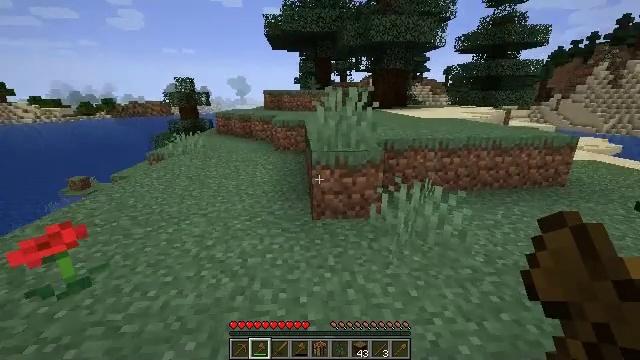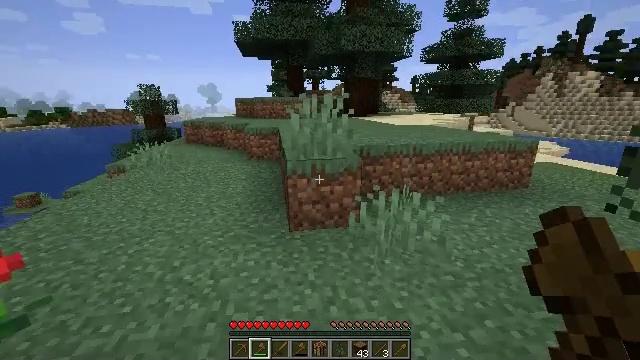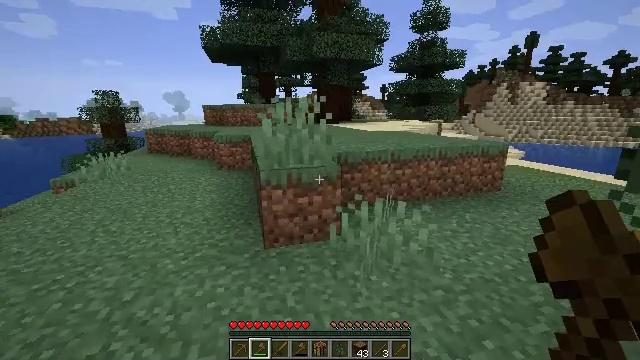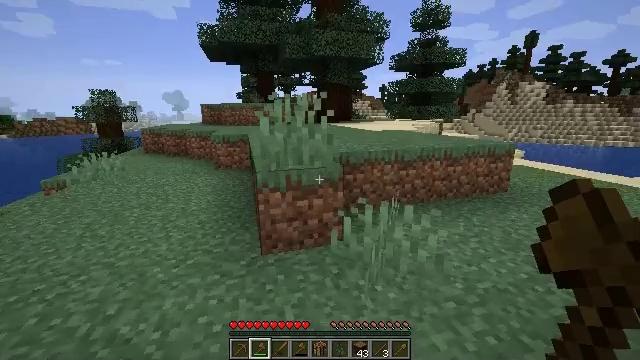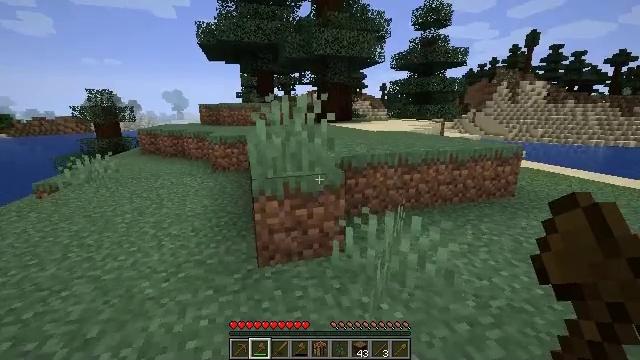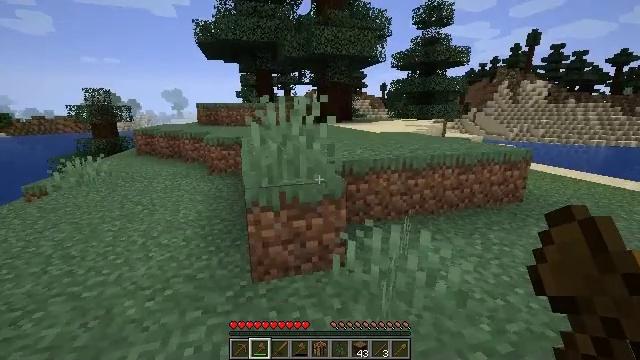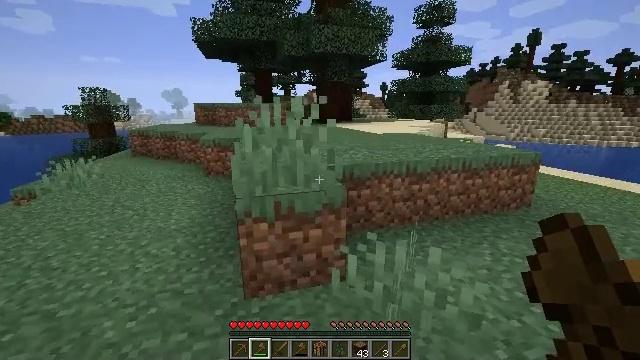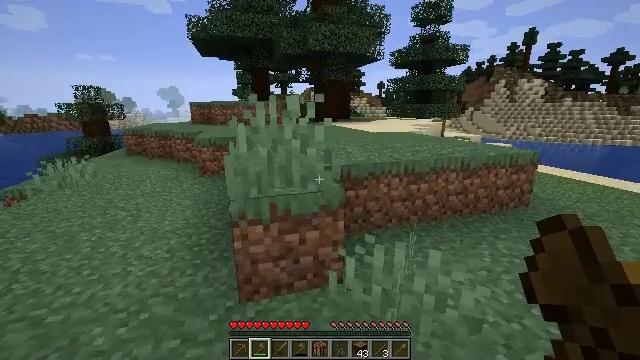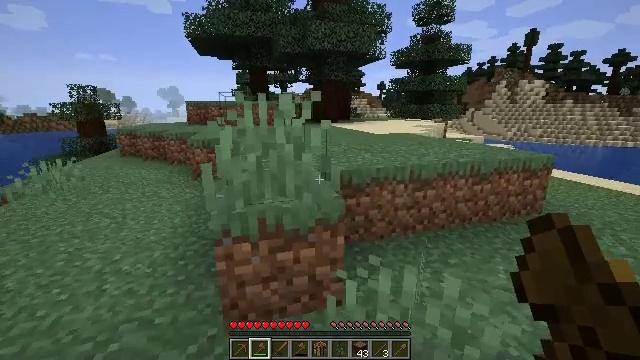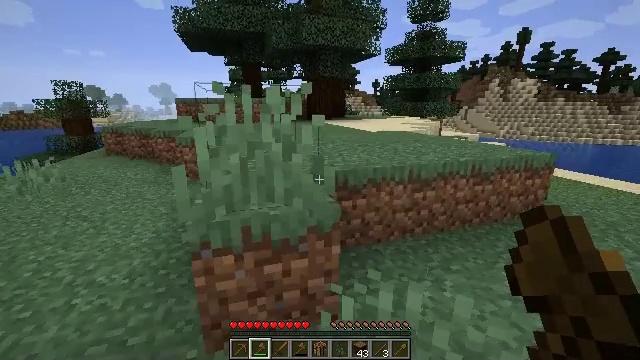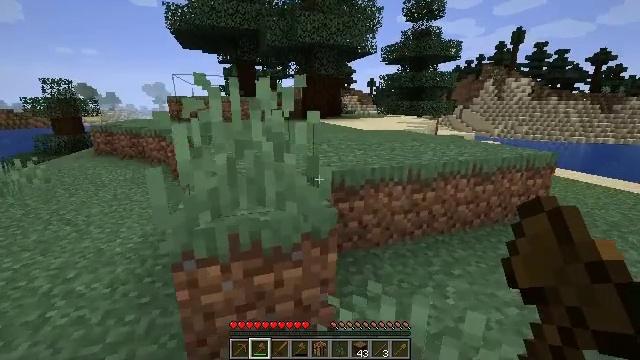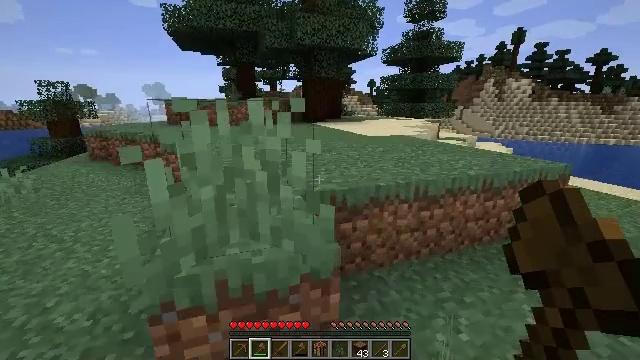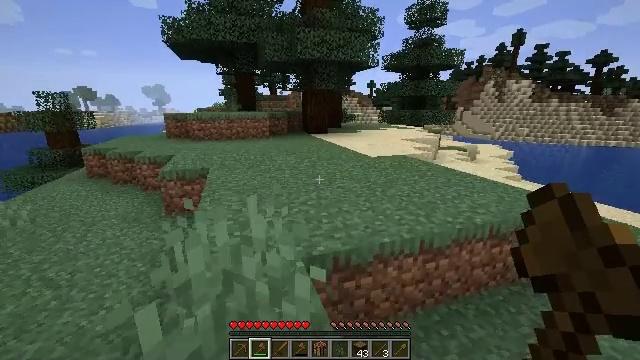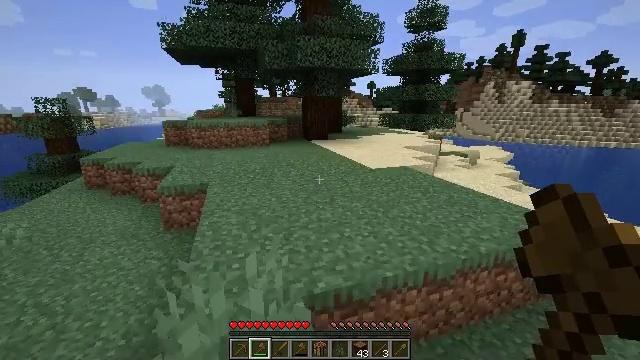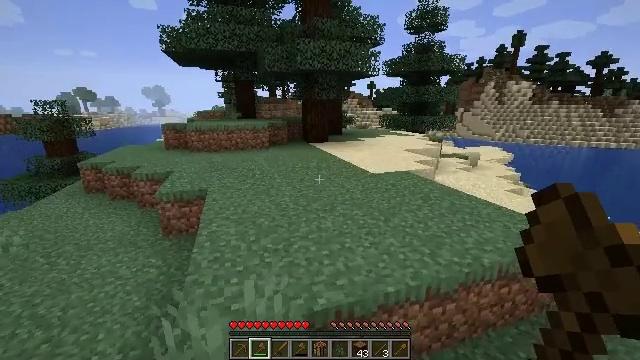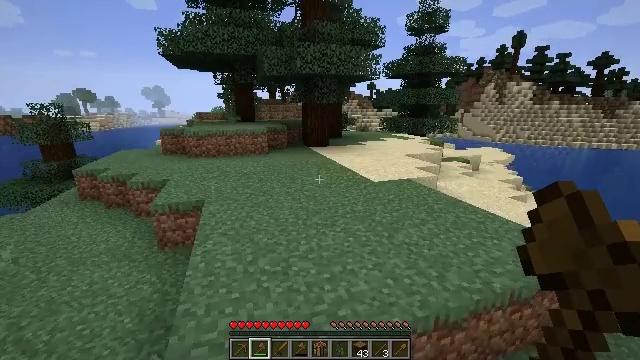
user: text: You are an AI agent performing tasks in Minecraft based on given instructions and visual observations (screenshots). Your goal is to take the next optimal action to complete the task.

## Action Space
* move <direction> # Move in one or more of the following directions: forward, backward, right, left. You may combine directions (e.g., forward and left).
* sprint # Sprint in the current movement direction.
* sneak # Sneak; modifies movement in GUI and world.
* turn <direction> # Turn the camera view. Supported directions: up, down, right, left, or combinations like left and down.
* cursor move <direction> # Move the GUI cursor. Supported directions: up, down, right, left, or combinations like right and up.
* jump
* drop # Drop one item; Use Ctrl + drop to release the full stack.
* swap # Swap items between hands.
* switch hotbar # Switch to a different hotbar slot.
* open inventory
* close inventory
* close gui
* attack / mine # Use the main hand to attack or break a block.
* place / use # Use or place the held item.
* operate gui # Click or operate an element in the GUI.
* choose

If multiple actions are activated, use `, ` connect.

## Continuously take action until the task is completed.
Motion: motion action
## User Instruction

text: Collect sand to make glass.
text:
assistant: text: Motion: move forward, turn right and up
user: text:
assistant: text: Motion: move forward, turn right and up
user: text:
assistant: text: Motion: move forward
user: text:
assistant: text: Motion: move forward
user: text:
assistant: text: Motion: move forward
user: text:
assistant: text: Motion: move forward
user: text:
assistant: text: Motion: move forward
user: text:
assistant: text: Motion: move forward
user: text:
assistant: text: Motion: move forward, turn right
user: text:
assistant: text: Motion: move forward
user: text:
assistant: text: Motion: move forward, jump
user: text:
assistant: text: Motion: move forward, jump
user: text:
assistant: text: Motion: move forward, jump
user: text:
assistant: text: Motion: move forward, jump
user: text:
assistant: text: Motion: move forward
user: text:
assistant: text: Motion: move forward
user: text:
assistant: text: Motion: move forward
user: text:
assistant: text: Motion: move forward
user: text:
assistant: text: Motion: move forward
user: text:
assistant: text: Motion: move forward
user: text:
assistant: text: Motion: move forward
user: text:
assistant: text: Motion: move forward
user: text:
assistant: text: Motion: move forward
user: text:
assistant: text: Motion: move forward
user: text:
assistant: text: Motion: move forward
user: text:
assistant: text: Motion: move forward
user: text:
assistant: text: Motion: move forward
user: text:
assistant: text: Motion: move forward
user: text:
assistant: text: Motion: move forward
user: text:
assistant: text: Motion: move forward